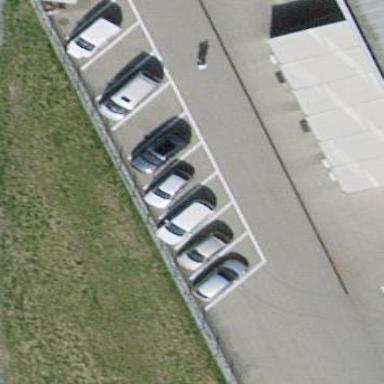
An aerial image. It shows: Diagonal street side parking with asphalt surface.